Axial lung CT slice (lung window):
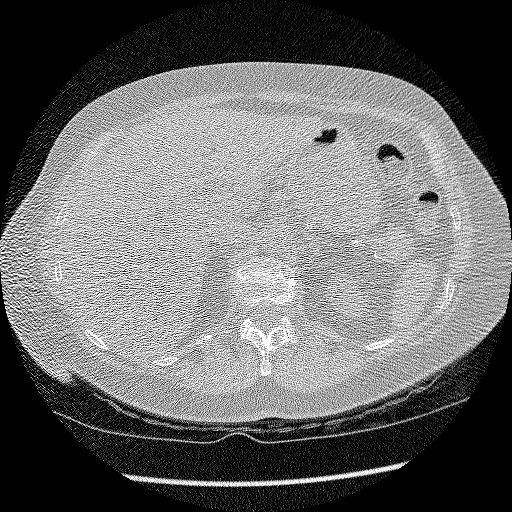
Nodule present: no